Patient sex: M
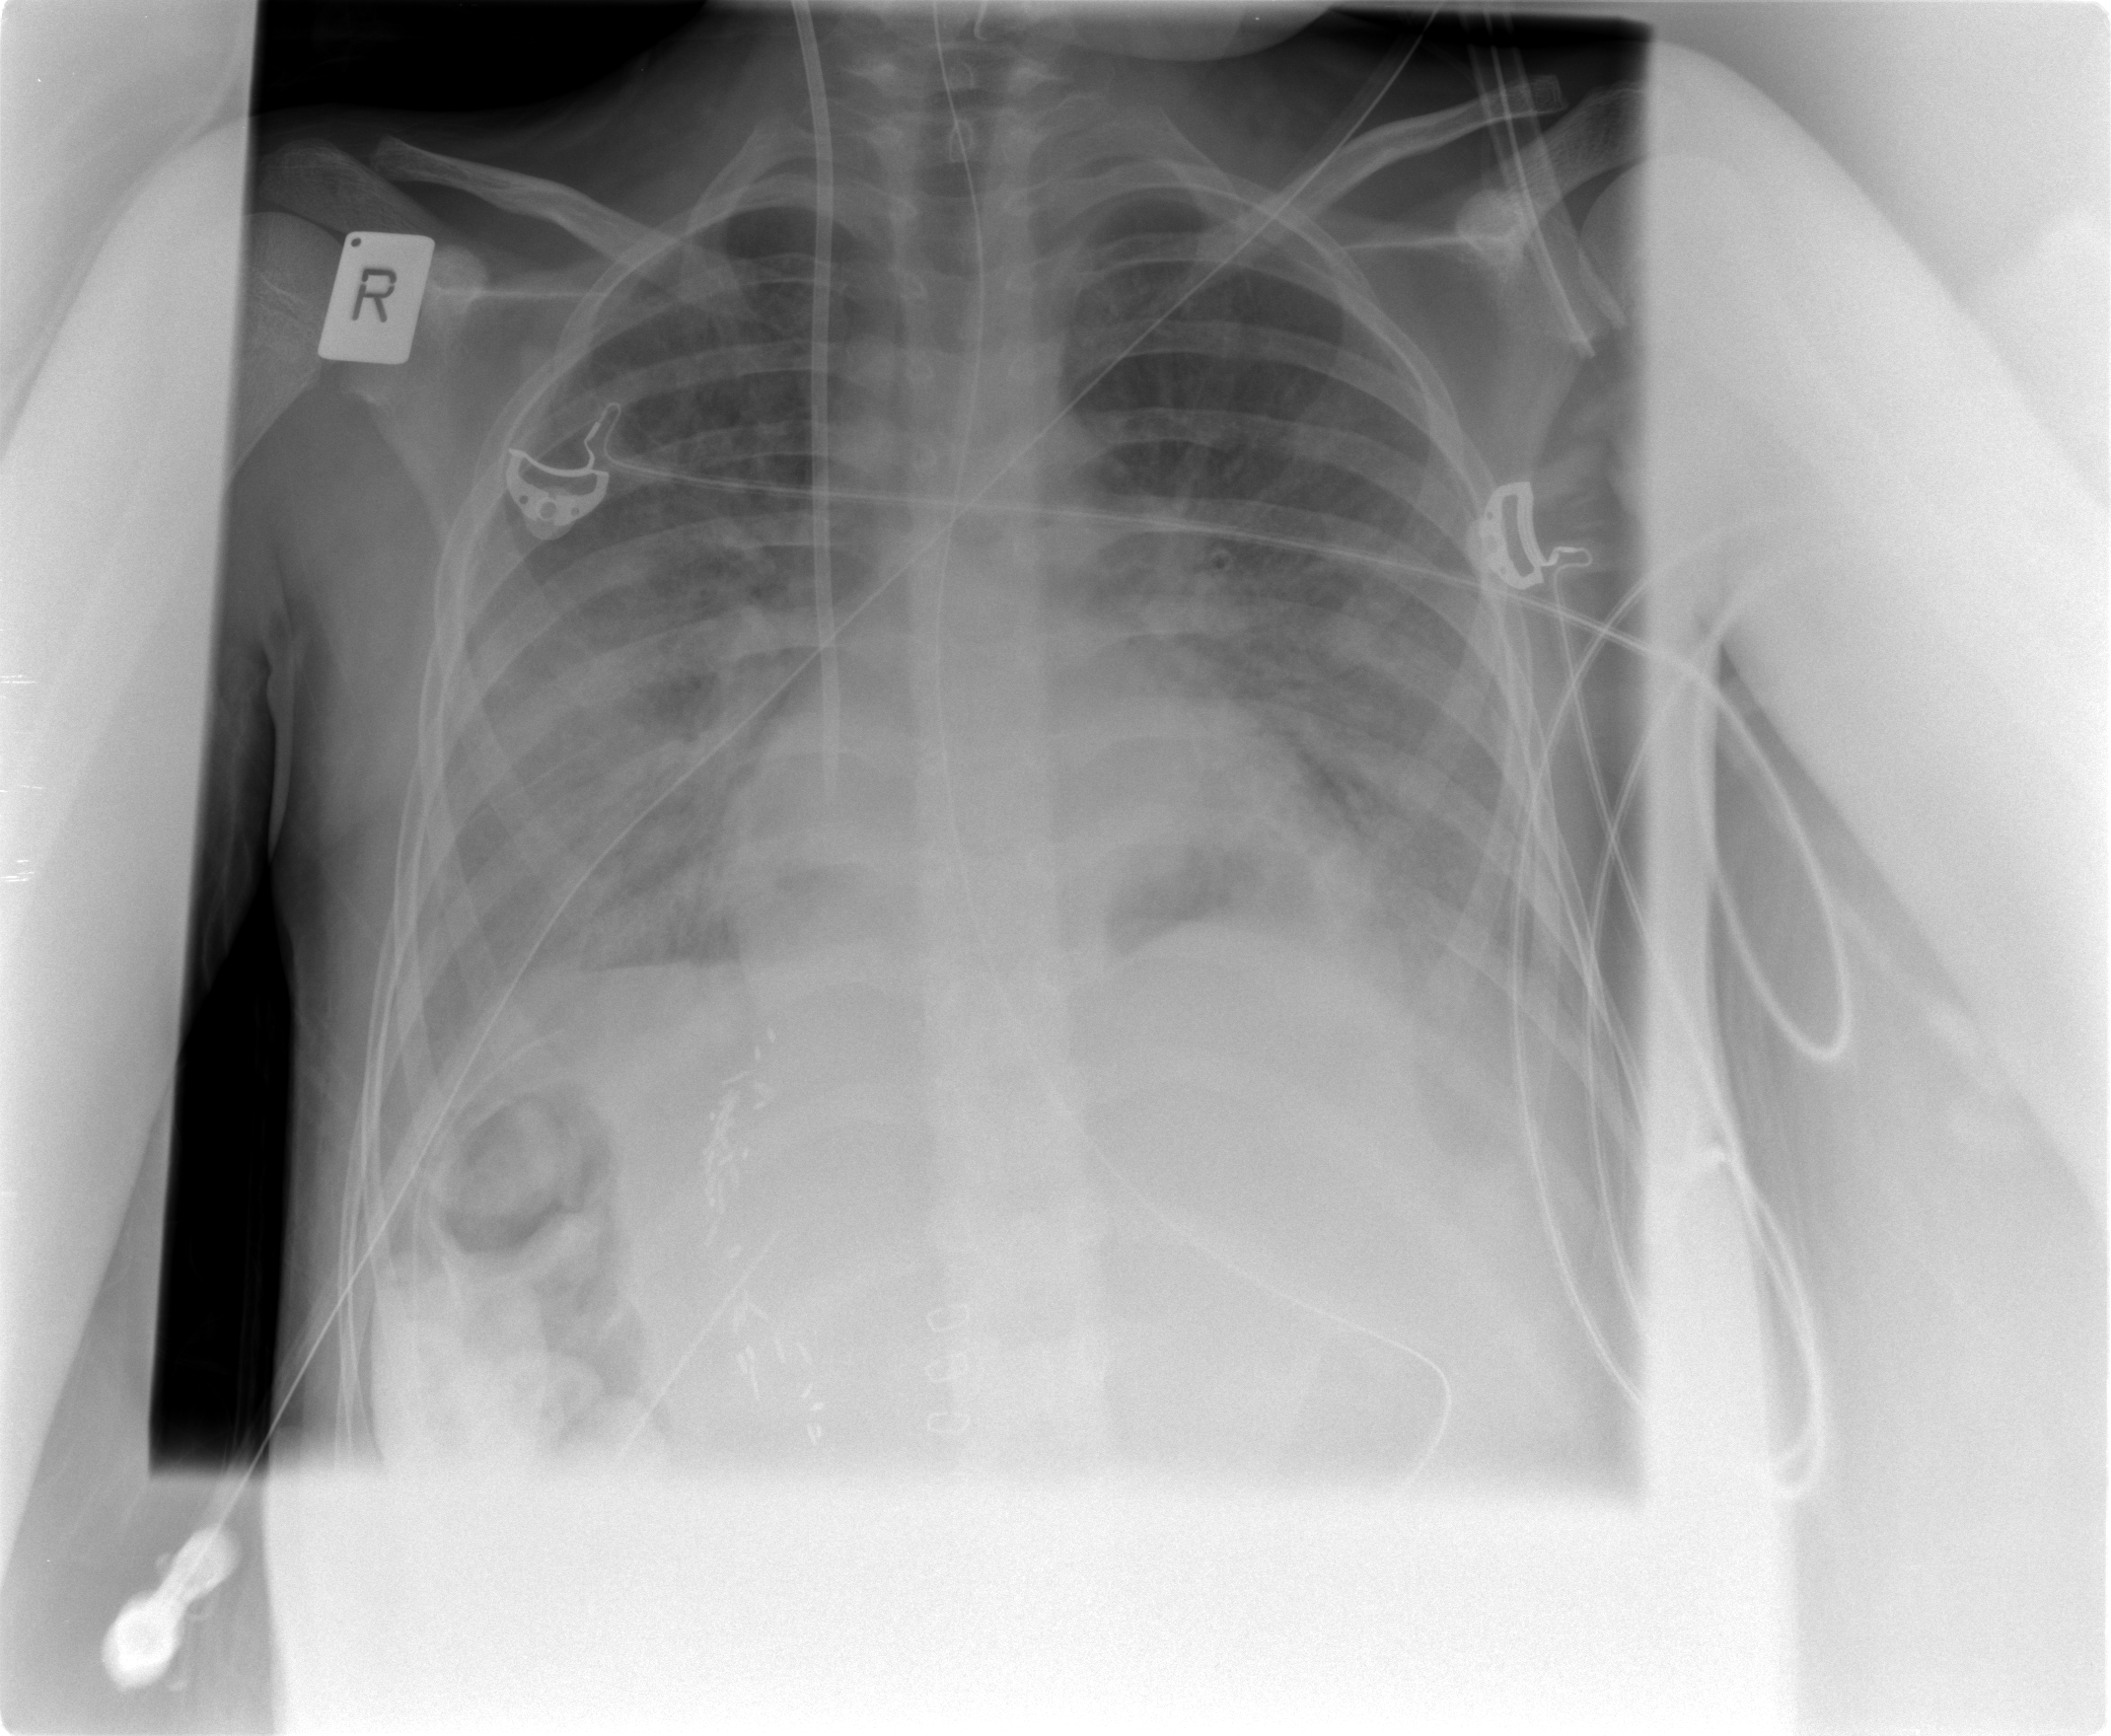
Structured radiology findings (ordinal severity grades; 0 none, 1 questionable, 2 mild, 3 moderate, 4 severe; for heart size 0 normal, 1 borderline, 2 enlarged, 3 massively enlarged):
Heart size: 0
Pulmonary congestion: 2
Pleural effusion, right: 2
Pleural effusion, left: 2
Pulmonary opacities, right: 3
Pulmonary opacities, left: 3
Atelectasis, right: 3
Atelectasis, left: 3